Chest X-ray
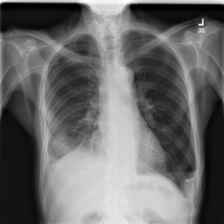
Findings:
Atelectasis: positive
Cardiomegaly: negative
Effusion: positive
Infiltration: negative
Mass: positive
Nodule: positive
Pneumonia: negative
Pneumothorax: positive
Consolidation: positive
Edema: negative
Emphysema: negative
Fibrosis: negative
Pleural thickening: negative
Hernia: negative